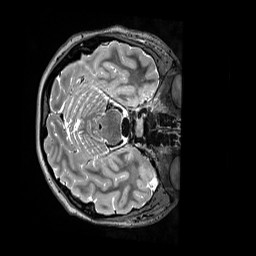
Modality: T2w
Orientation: axial
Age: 35
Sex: female
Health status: ill
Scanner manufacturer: siemens
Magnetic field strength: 3 T
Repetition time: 3.2 s
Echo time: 0.564 s